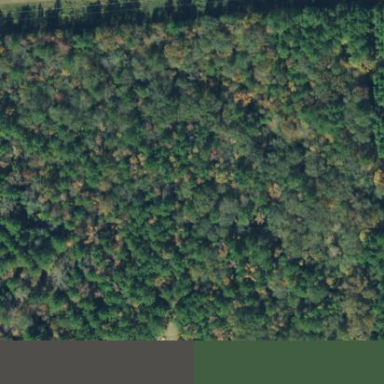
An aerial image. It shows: Mixed woodland with variety of leaf types and cycles.